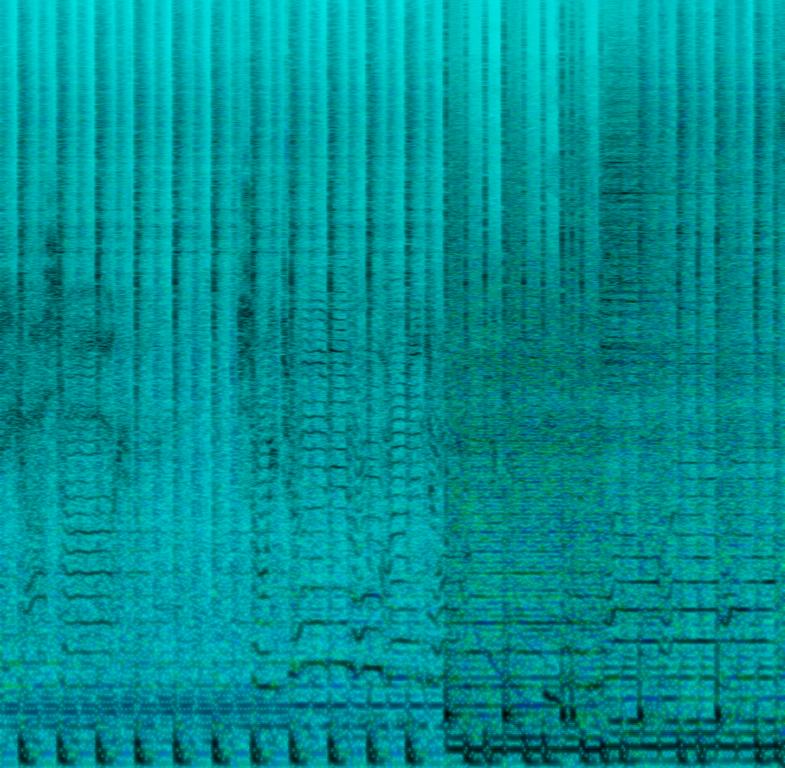
A male vocalist sings this enthusiastic Rock song. The tempo is fast with bright drumming, enthusiastic electric guitar harmony, keyboard accompaniment , groovy bass line. The song is youthful, enthusiastic, energetic, vital, vigorous and passionate rock.